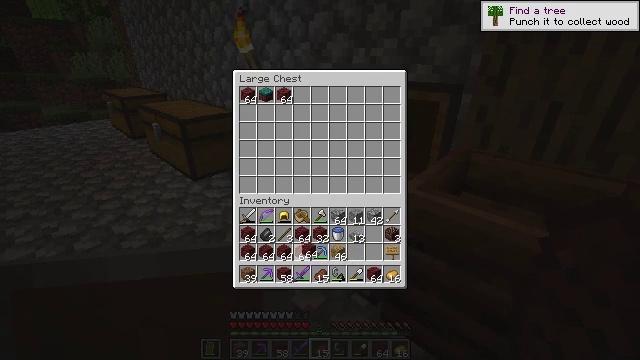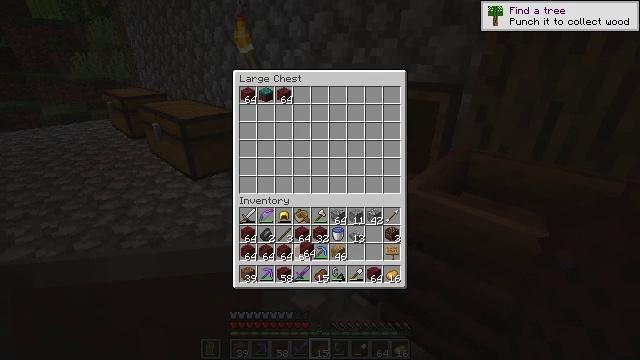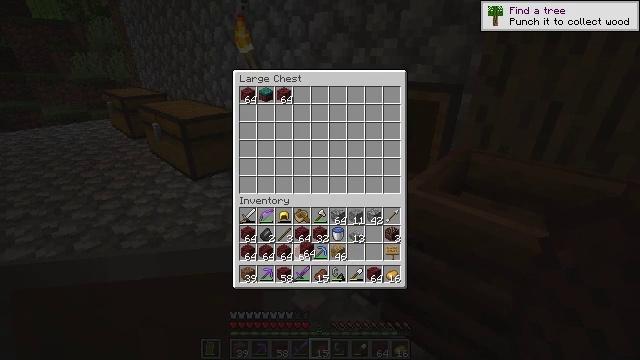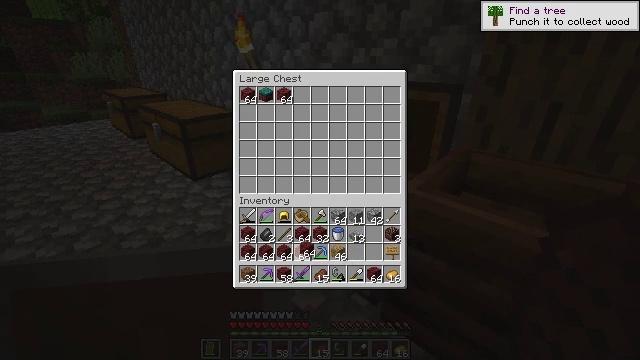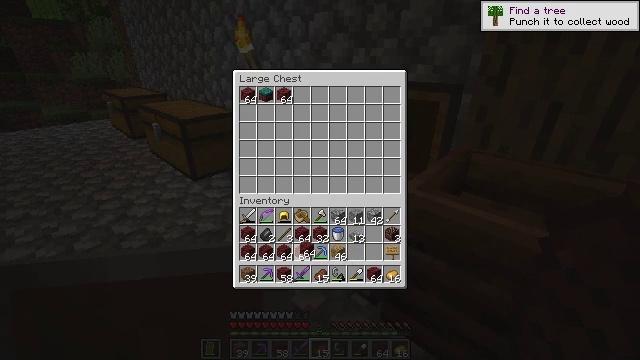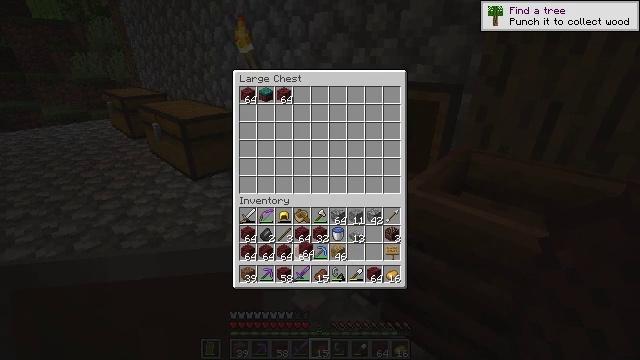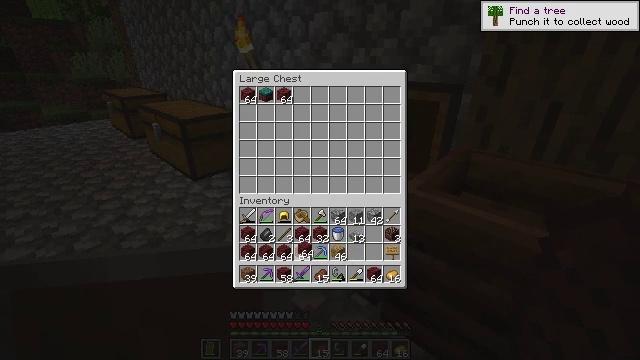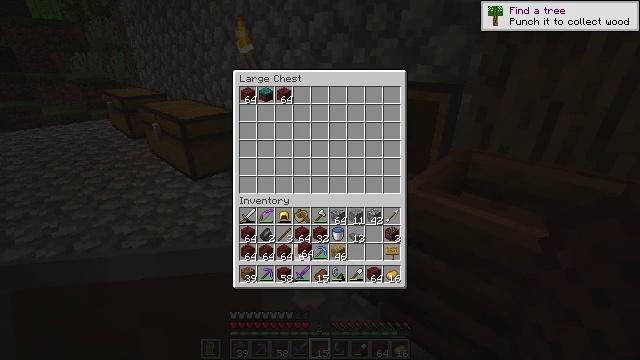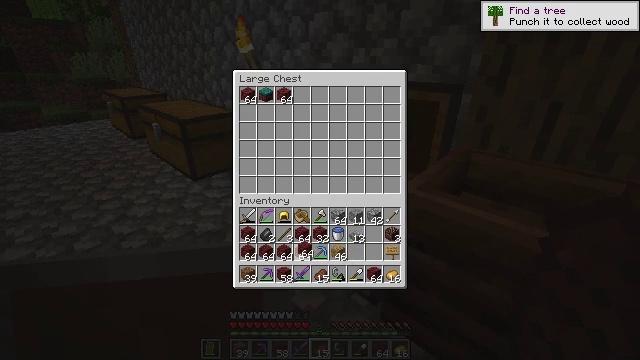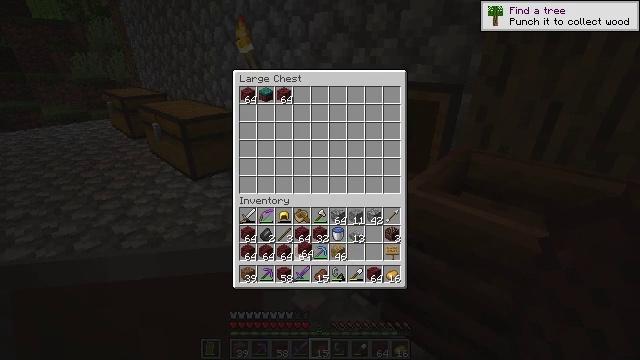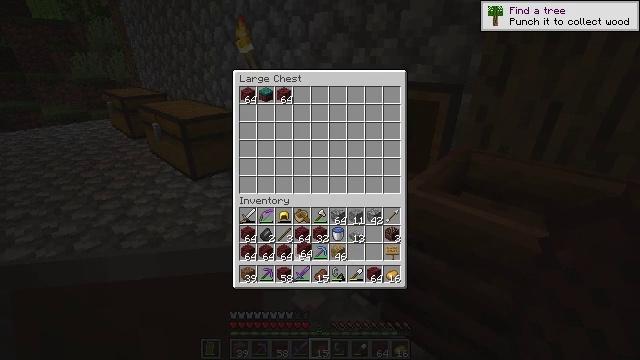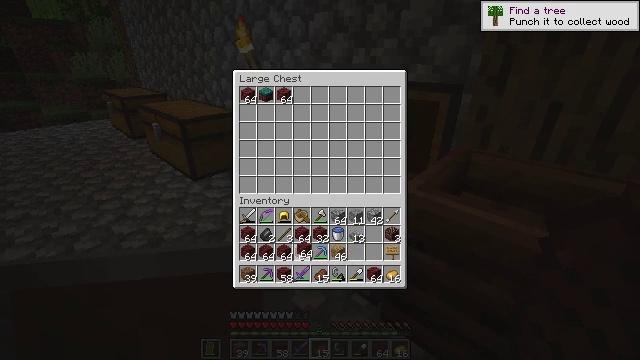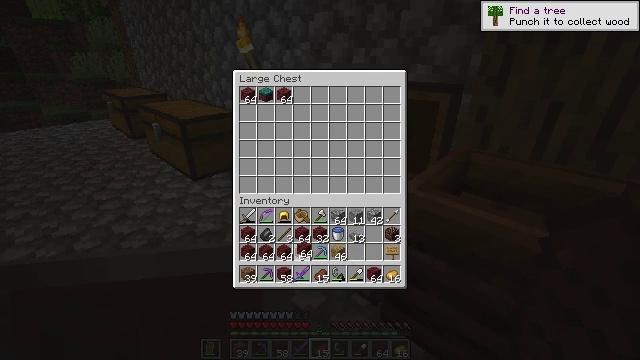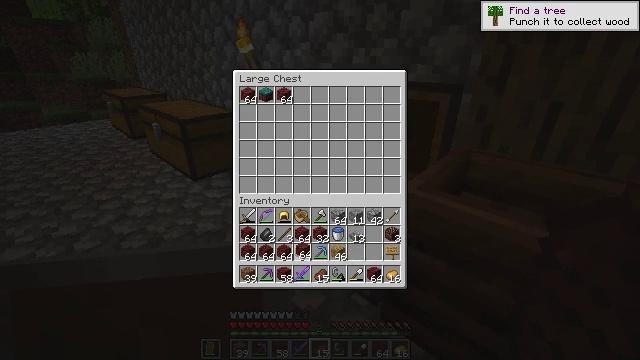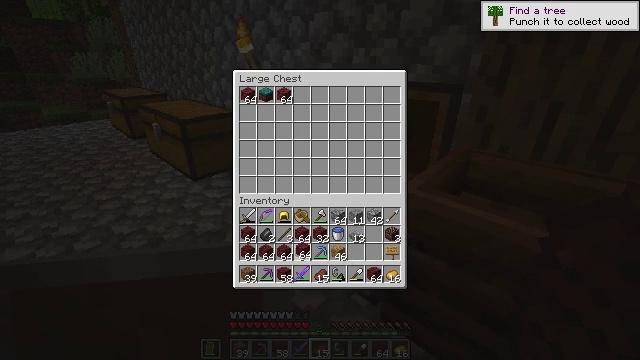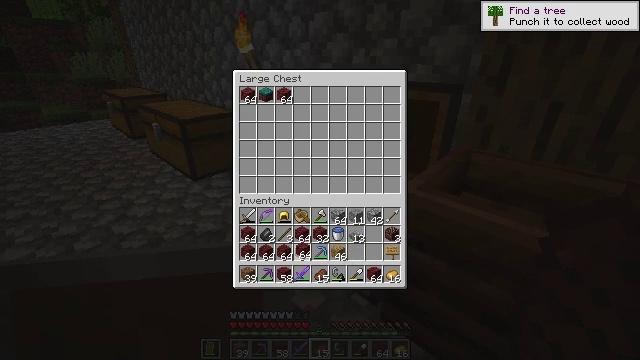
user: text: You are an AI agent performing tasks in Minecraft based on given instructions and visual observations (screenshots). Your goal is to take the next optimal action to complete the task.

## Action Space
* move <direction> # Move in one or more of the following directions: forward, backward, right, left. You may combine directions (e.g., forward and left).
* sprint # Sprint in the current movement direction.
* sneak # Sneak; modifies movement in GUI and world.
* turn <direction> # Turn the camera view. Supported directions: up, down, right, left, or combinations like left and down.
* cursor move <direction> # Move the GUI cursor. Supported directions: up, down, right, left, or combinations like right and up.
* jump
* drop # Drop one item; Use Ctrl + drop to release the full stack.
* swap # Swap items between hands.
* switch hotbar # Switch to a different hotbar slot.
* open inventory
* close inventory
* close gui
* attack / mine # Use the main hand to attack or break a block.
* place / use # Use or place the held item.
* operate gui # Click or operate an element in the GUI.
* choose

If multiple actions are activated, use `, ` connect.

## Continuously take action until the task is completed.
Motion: motion action
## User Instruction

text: Make gold nugget using the gold ingot.
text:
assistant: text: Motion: sneak
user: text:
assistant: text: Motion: sneak
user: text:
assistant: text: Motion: sneak
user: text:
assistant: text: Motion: sneak
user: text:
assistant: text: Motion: sneak
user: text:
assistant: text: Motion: sneak
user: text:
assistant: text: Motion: sneak
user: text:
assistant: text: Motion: sneak
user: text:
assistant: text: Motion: sneak
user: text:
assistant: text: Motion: sneak
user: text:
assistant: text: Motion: no_op
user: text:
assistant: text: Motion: no_op
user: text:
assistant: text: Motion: no_op
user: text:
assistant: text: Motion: no_op
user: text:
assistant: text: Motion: sprint
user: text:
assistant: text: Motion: sprint
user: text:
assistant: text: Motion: sprint
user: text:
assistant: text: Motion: sprint
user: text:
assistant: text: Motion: sprint
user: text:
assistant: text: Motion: sprint
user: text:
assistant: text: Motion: sprint
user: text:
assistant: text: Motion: sprint
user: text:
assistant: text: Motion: sprint
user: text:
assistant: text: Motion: sprint
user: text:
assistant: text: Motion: sprint
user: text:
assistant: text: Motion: sprint
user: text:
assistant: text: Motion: sneak
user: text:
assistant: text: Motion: sprint
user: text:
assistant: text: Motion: sneak
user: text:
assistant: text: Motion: sprint